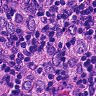
Metastatic tissue present: yes